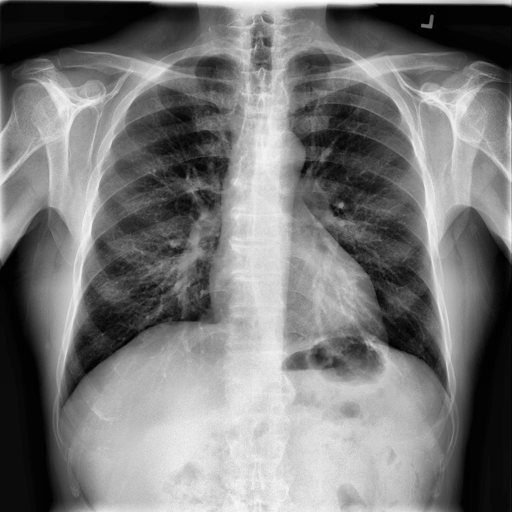
Finding: NORMAL